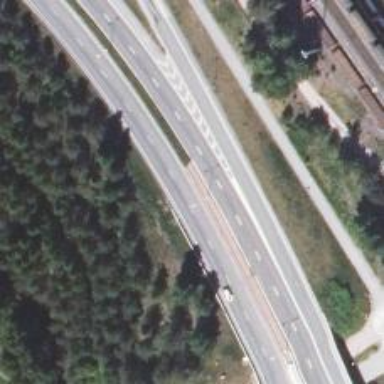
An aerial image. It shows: Trunk highway.